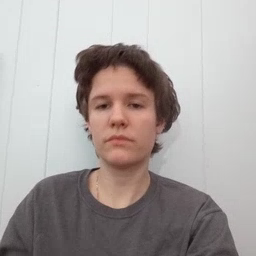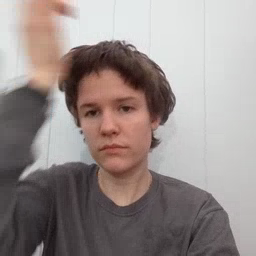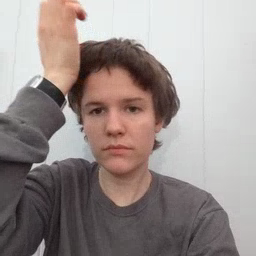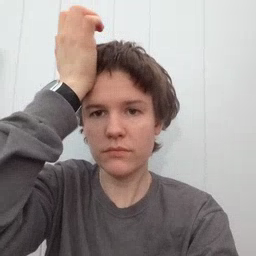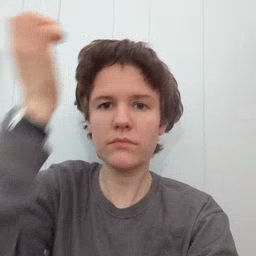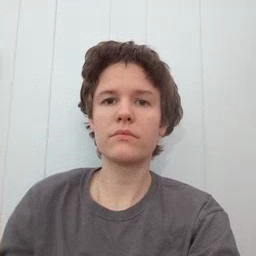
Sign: garbage